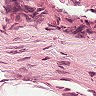
Metastatic tissue present: no